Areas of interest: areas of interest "Parking Lot"
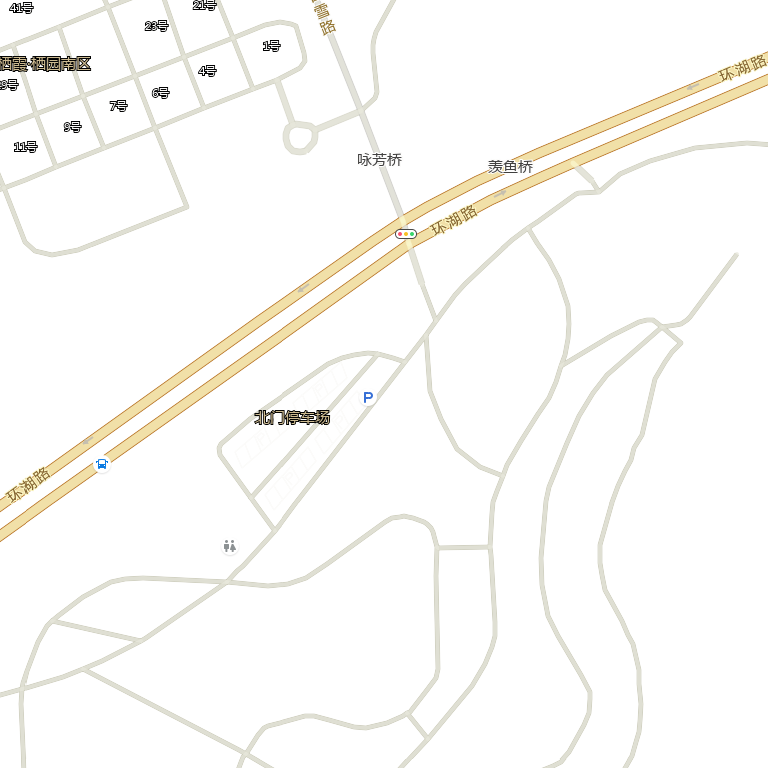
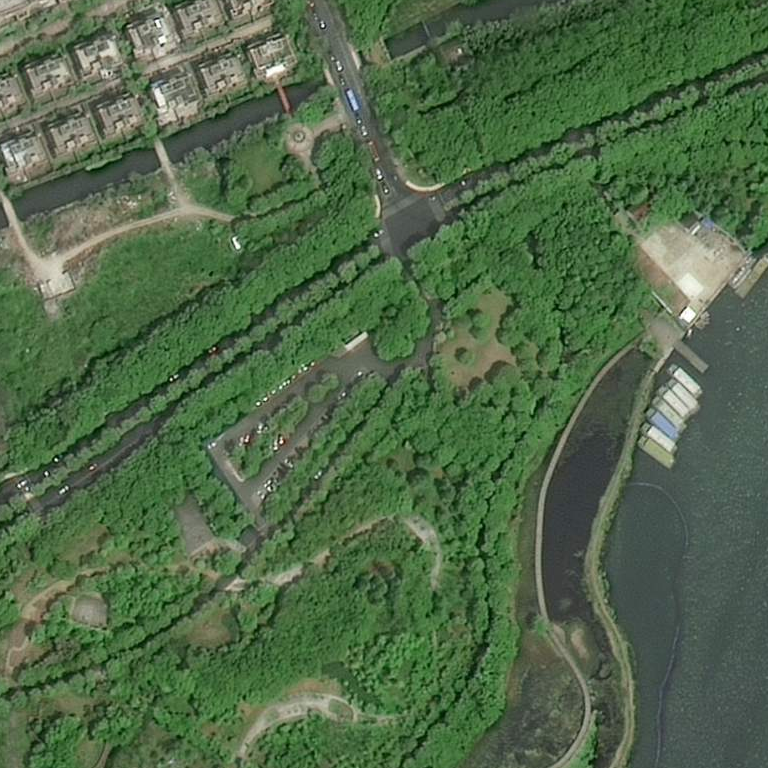